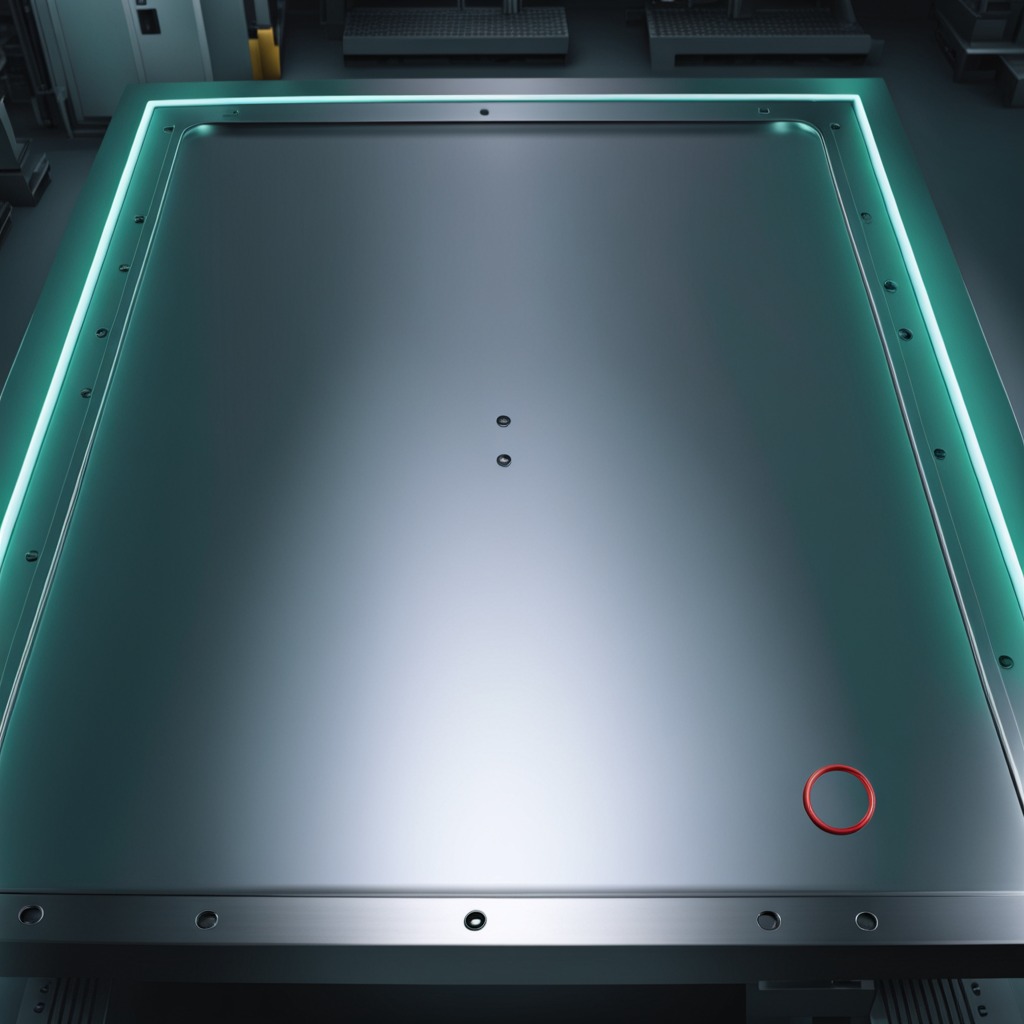
A rubber O-ring is lying on a metal table in a machine shop under fluorescent lights.